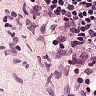
Metastatic tissue present: no